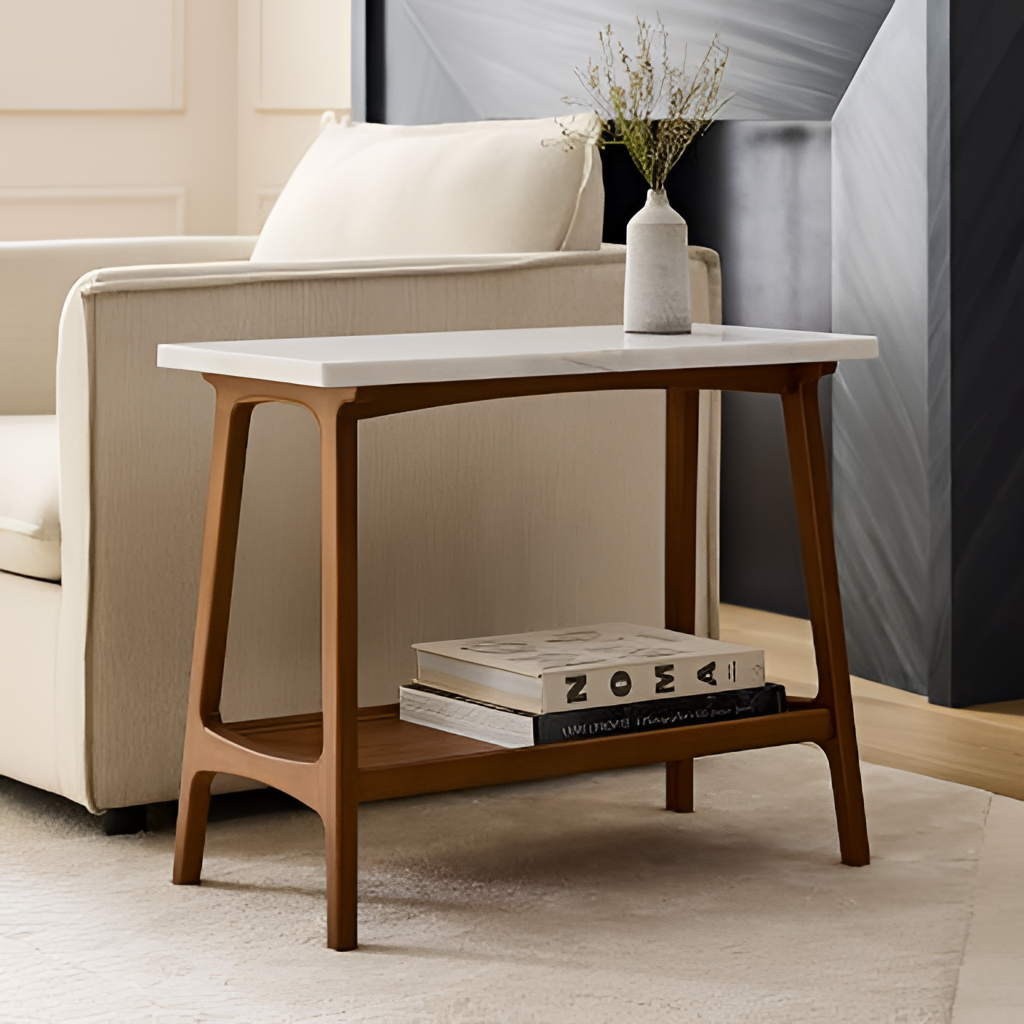
white composite side table, living room, wood flooring, with plank pattern, contemporary, paint wallpaper, with chevron pattern